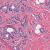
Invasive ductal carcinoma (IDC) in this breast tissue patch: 1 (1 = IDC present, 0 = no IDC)